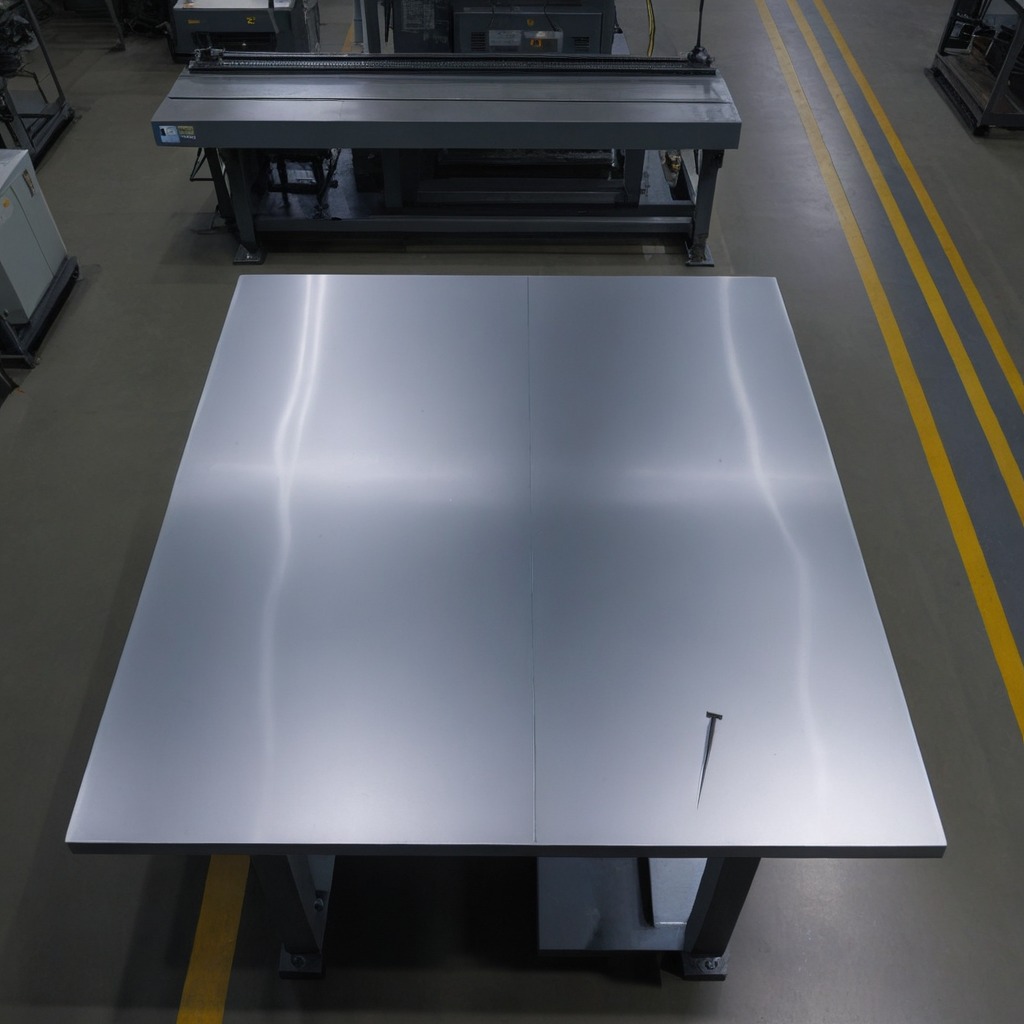
A nail is lying on the tabletop.